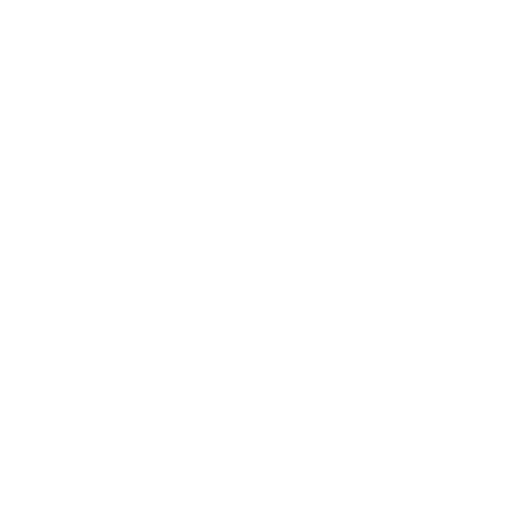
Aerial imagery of mountain in Alaska named Leadville Mountain containing only unknown